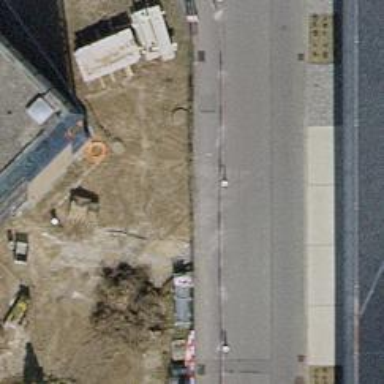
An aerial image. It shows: Pedestrian road paved with concrete.